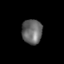
Tissue: skin
Cell type: Epithelial cells
Senescence score: 0.2647
Nuclear area (px): 490
Mean DAPI intensity: 104.027